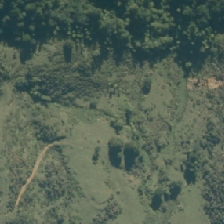
Land cover: low_producing_grassland